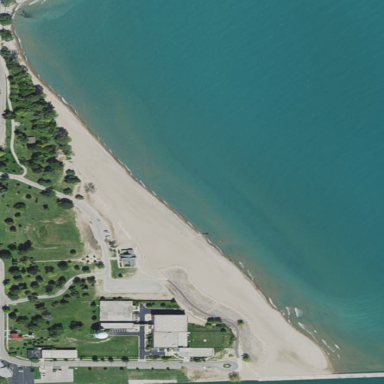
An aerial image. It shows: Sandy beach with parking available.